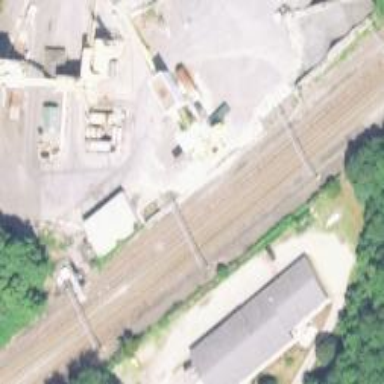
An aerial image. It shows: Railway siding with rails.